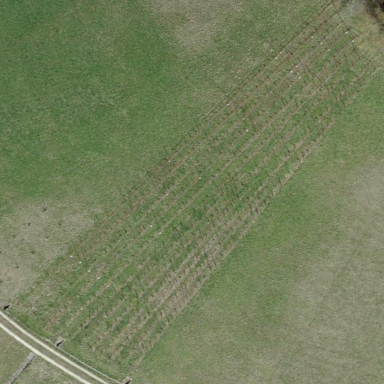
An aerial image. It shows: Vineyard.